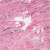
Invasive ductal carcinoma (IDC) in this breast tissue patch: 0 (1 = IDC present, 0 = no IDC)